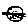
Label: cat